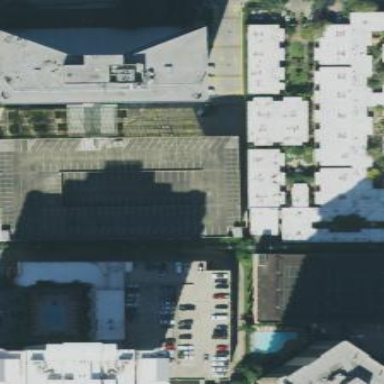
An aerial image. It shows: Multi-storey parking building with paved surface.